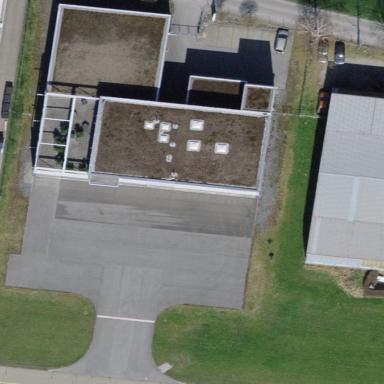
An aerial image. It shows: Hangar.